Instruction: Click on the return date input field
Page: home
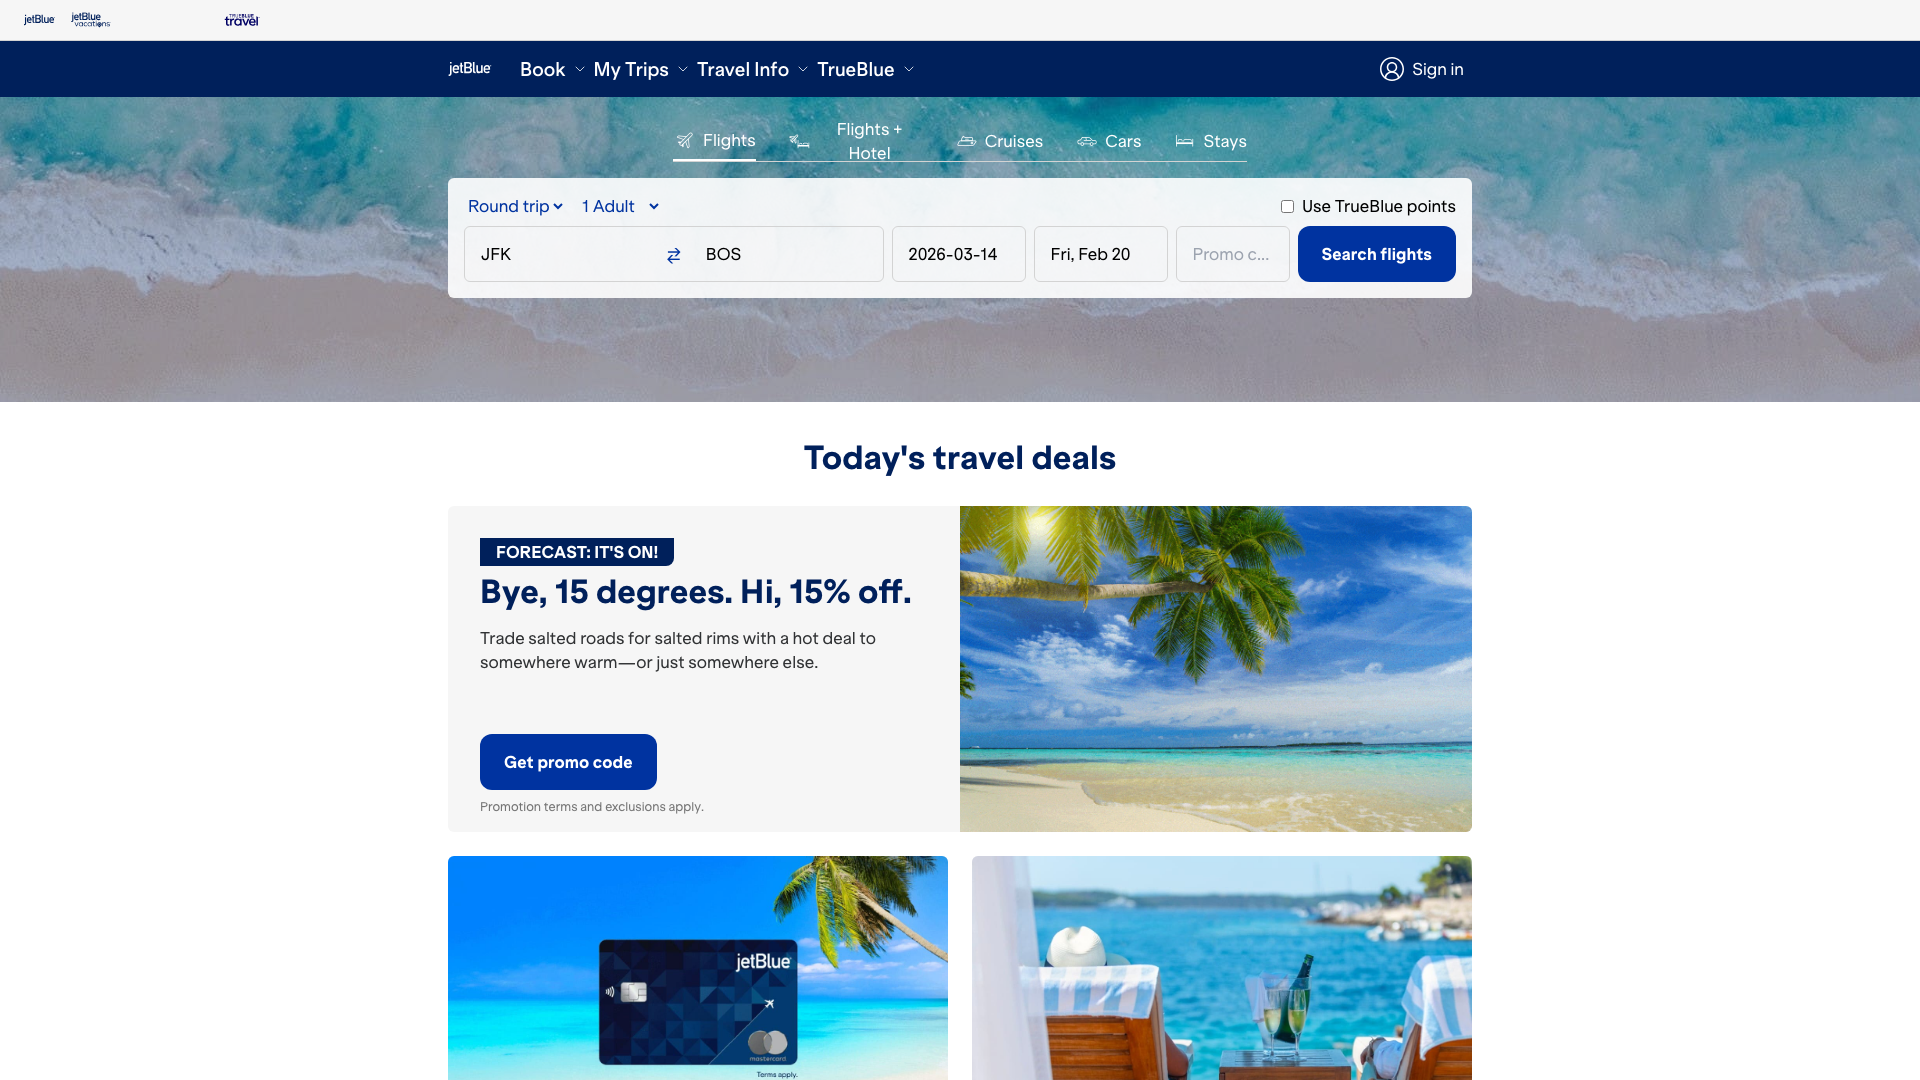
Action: click